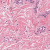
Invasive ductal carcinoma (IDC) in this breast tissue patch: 0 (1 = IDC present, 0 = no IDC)